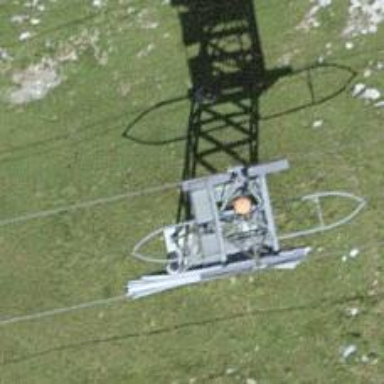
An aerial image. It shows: Cable car.